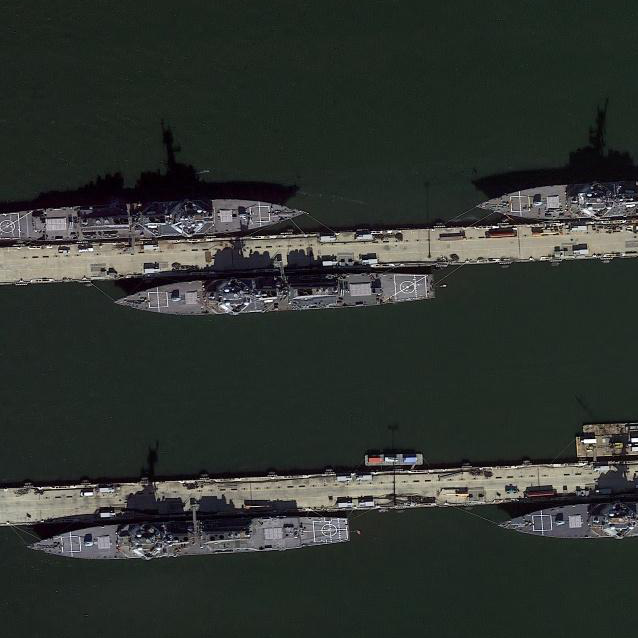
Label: destroyer